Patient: sex F, age 63
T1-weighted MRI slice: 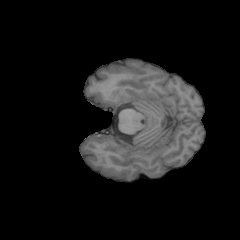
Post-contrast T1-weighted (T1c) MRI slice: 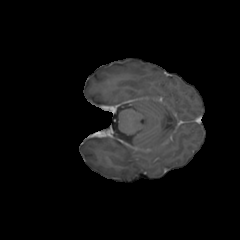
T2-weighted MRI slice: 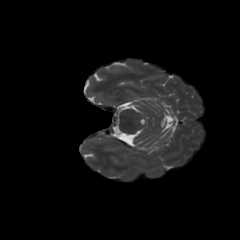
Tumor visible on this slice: no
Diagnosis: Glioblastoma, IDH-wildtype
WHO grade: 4